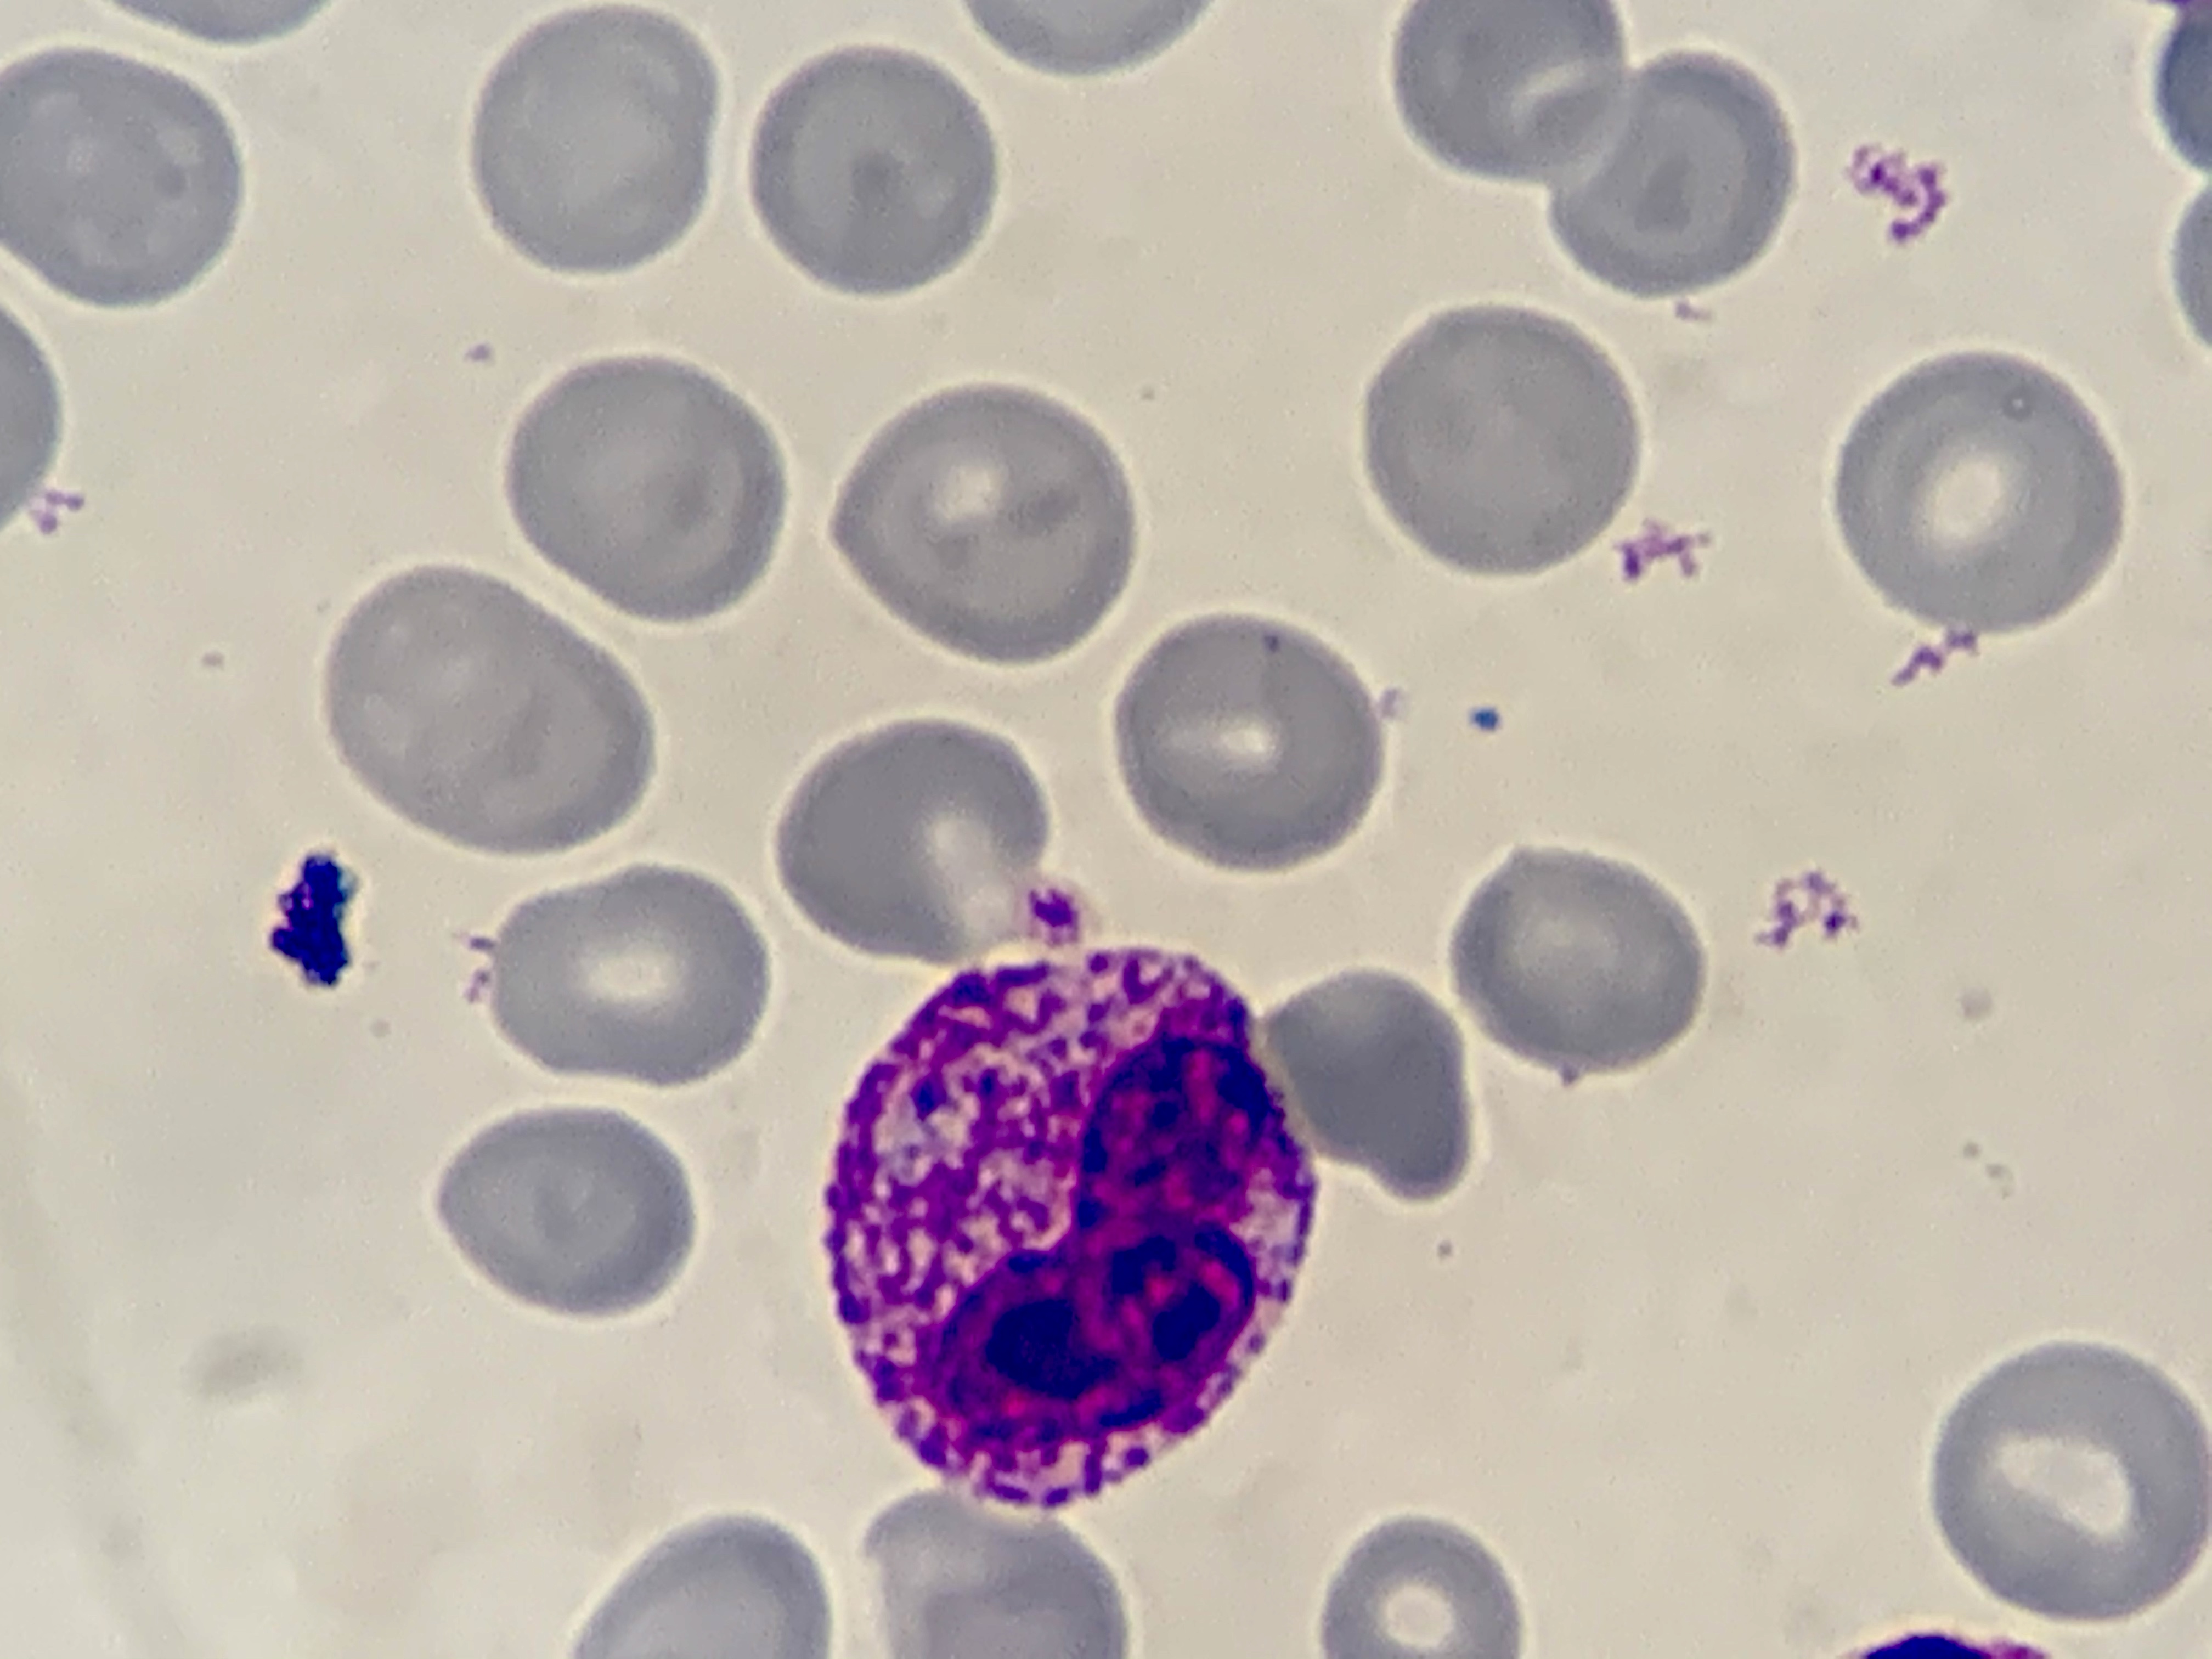
Cell type: BAND CELLS